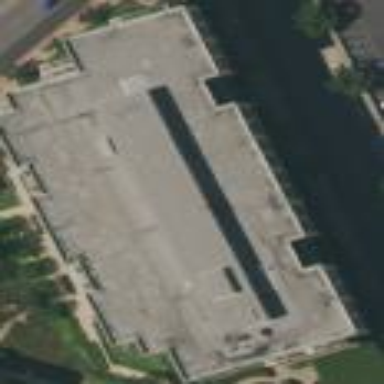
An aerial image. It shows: Commercial building.